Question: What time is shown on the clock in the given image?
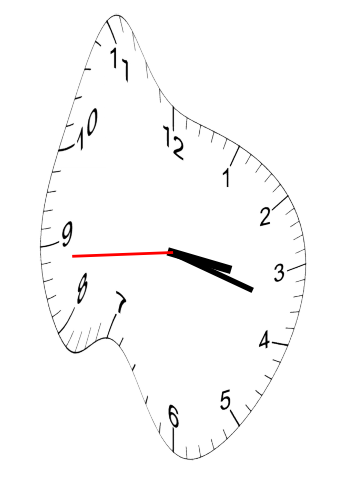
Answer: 03:17:44